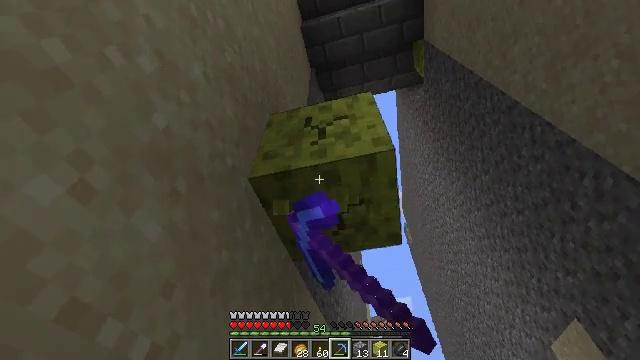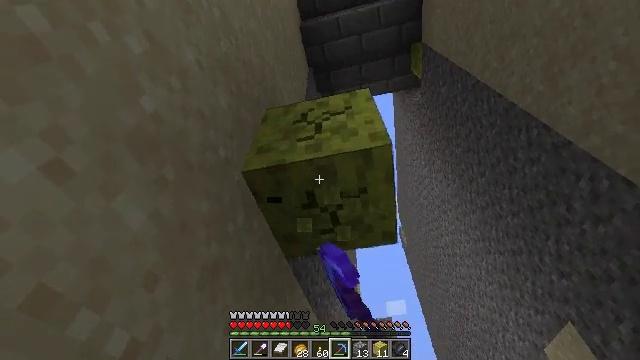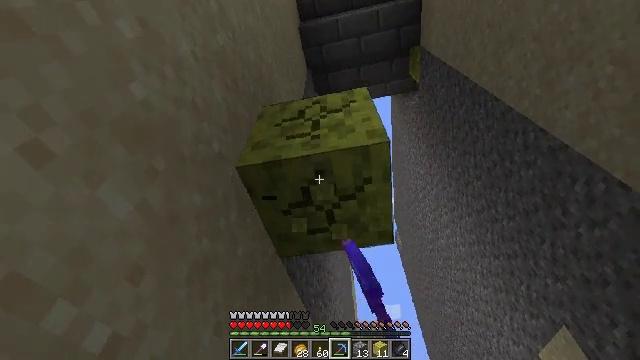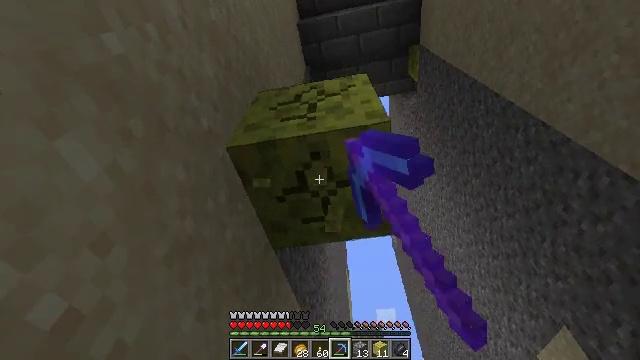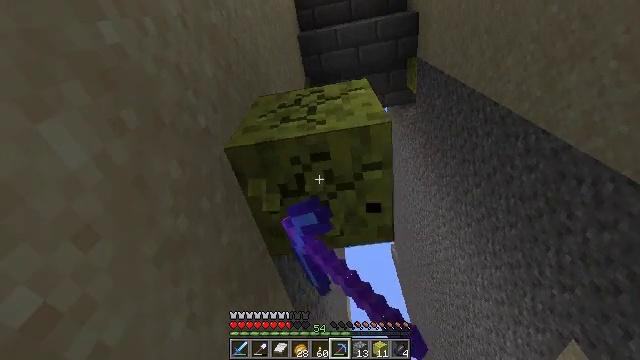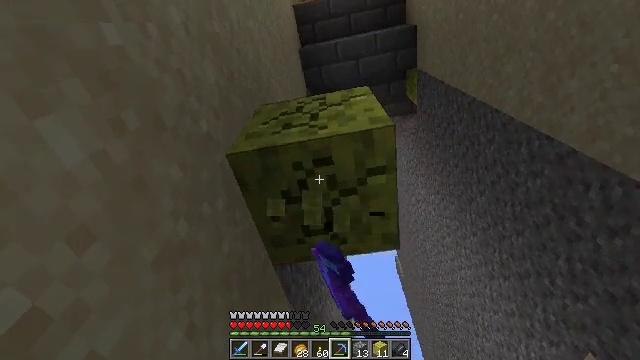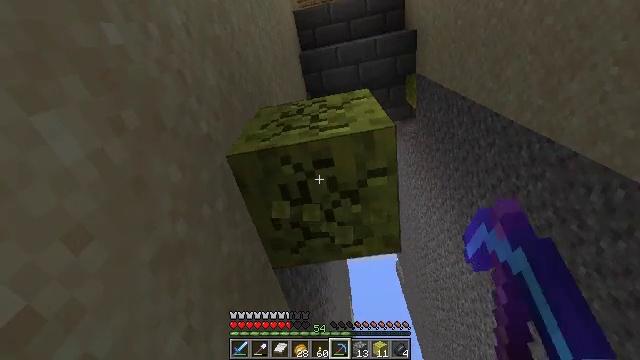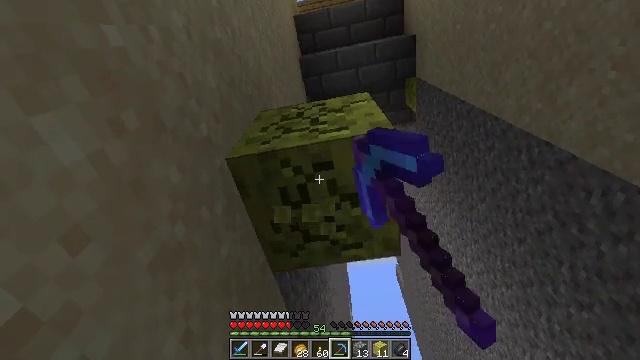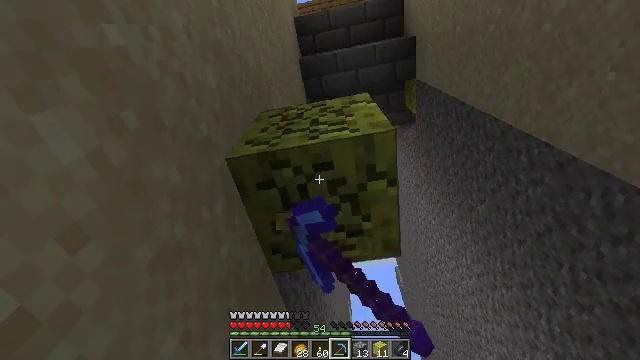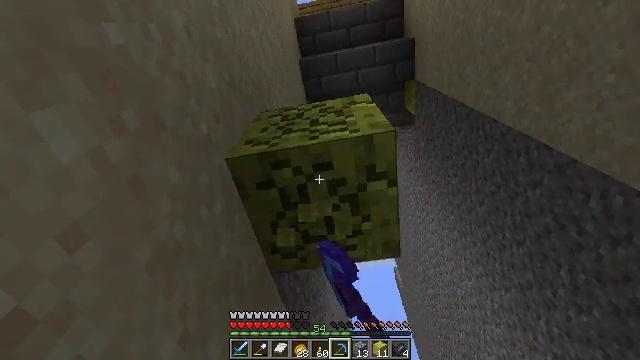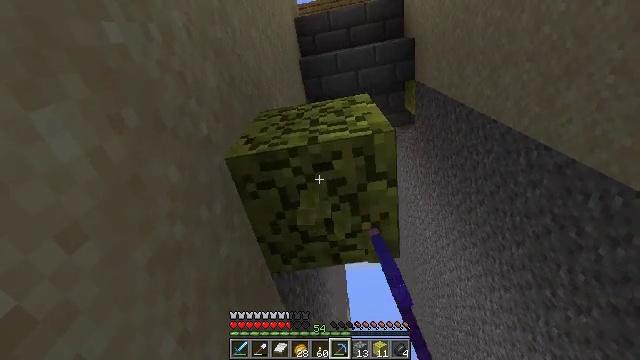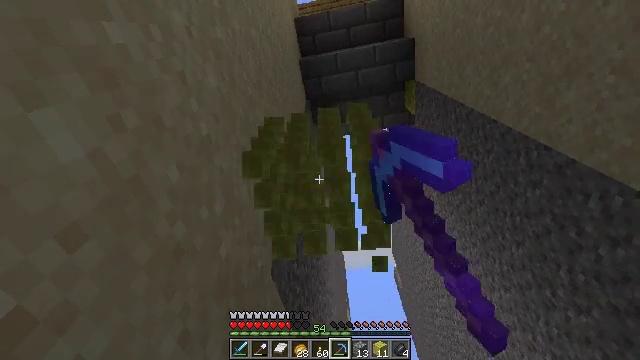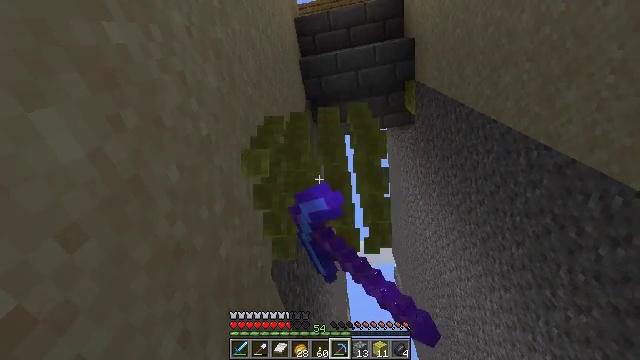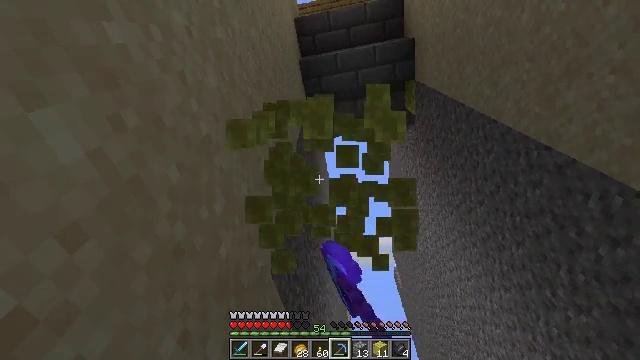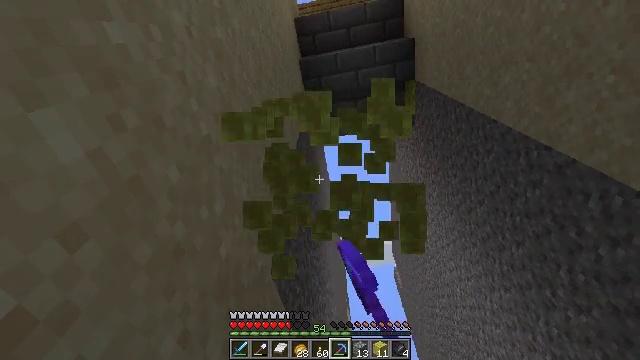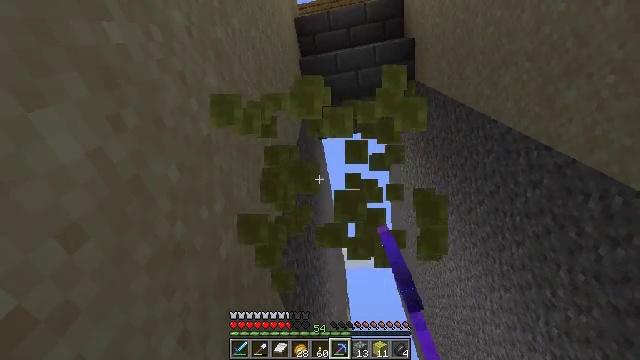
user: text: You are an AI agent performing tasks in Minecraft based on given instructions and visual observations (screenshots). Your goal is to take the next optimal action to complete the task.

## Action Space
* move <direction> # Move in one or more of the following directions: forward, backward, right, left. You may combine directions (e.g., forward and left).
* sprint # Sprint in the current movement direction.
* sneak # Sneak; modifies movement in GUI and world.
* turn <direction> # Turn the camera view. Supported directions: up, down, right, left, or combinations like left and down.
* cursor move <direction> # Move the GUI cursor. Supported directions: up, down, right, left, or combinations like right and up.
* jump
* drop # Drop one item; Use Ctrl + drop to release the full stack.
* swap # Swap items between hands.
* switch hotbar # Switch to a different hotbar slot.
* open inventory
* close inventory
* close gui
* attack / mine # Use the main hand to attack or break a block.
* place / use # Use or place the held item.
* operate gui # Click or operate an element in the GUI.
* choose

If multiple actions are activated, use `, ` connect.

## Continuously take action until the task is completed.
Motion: motion action
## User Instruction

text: Collect the wet sponge after mining.
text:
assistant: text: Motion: move forward, turn right, attack / mine
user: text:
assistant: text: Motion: move forward, turn right, attack / mine
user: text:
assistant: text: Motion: turn right, attack / mine
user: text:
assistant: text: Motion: turn up, attack / mine
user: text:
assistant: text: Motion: turn up, attack / mine
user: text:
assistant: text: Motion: turn up, attack / mine
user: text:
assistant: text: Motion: attack / mine
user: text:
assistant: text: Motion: attack / mine
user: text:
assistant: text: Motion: attack / mine
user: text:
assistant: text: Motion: attack / mine
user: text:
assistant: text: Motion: attack / mine
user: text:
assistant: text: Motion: attack / mine
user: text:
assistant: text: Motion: attack / mine
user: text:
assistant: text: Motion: attack / mine
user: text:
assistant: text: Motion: attack / mine
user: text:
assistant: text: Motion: attack / mine
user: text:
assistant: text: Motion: attack / mine
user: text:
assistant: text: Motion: turn right and down
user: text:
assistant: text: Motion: turn down
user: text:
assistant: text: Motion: turn down
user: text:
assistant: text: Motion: turn right and down
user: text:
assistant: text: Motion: turn down
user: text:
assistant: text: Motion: turn down
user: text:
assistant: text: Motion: turn down
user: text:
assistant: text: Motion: turn down
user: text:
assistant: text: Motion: move forward, turn down
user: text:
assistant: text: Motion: move forward, turn right and down
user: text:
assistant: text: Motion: move forward, turn right and down
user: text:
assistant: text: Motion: move forward
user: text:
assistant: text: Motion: move forward